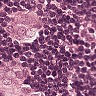
Metastatic tissue present: yes